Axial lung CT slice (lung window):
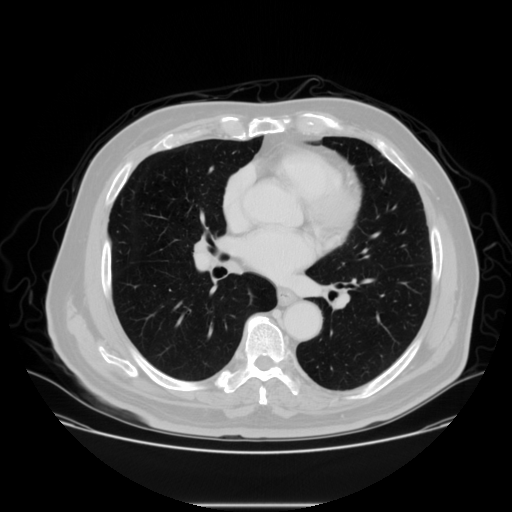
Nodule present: no